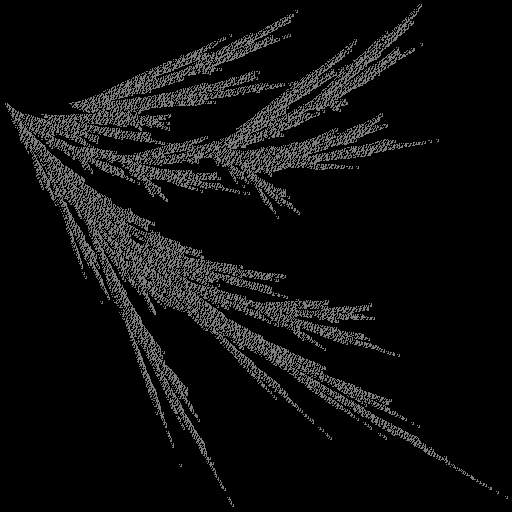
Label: filmyfern